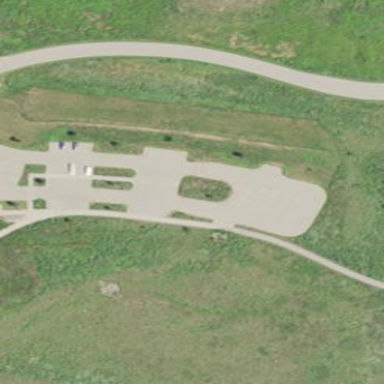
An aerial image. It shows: Parking area.